Field crop: maize
Growth stage: 2
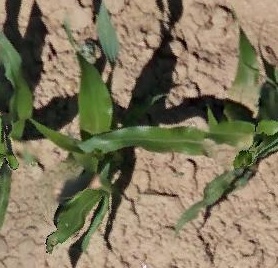
Species: maize